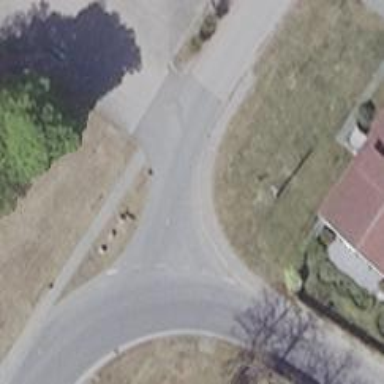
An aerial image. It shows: Asphalt road in residential area.